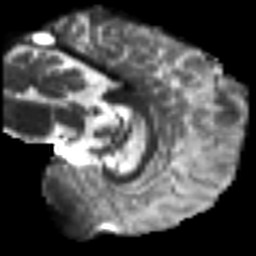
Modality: T2w
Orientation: sagittal
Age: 46
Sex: male
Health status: ill
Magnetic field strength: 3 T
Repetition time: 9 s
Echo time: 0.093 s